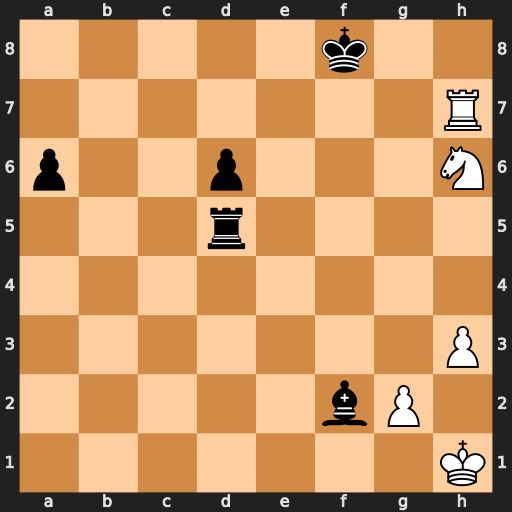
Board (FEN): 5k2/7R/p2p3N/3r4/8/7P/5bP1/7K
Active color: w
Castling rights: -
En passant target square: -
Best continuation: Rf7+ Ke8 Rxf2